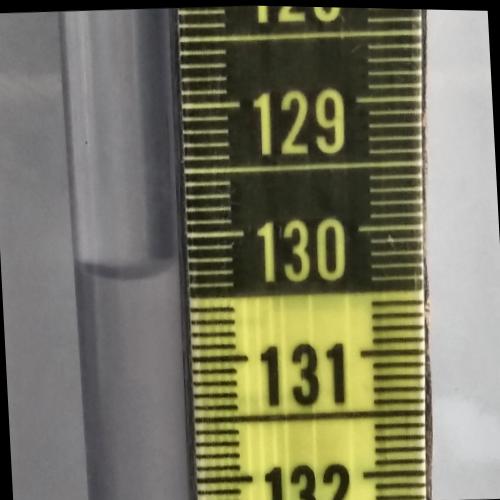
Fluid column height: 130.3 cm